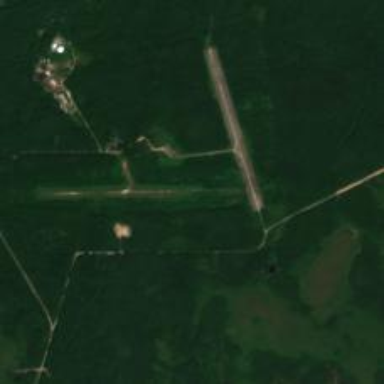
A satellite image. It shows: Runway at airport.